Question: I have a FK in my table that looks like this:

Clearly, I should be able to insert 'NULL' into this column as well as any value that exists in the parent table.
But when I try to insert 'NULL', I get the following error:
> The INSERT statement conflicted with the FOREIGN KEY constraint
"users_fk". The conflict occurred in database "mydatabase", table
"dbo.country", column 'country_id'.
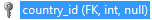
Answer: You are absolutely right - you should be able to insert 'NULL' into this column.
Are you that you are? The error message says something else - it appears as if you're inserting an invalid value.
Could it be that you have
(a) another line in your script that inserts additional (invalid) values?
Or
(b) do you happen to have a trigger on this table that does something invalid?
(based on your comment)
If you're specifying the column in the 'INSERT' statement - then maybe an invalid is defined on that column? Something like a default of '0' or something.
If you do have a default value - that default value will be inserted (and not 'NULL', as you seem to be expecting)